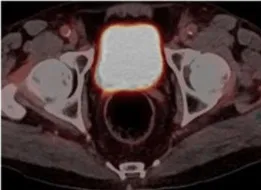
Post-therapy gallium-68-prostate-specific membrane antigen positron emission tomography/computed tomography (68Ga-PSMA-PET/CT). (c) Fused PET/CT images show complete resolution of prior PSMA avid seen in the prostate gland extending to the seminal vesicle. No abnormal uptake is seen in the prostate. Near-complete resolution of prior 68Ga-PSMA-avid perirectal and bilateral external iliac lymph nodes. Small bilateral external iliac lymph nodes are seen with no significant tracer uptake, with the largest measuring 1.3 x 1.0 cm at the left external iliac region (white arrow).
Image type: radiology (pet)